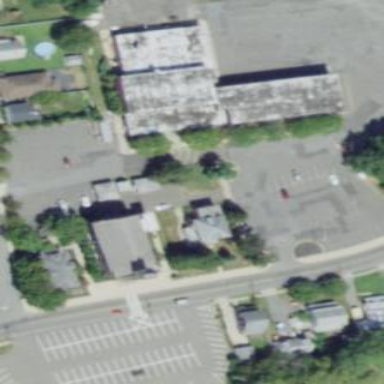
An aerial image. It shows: School.